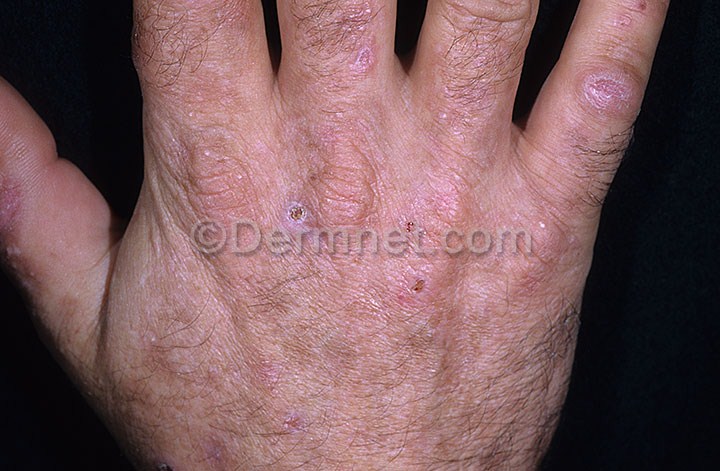
Disease: Light Diseases and Disorders of Pigmentation